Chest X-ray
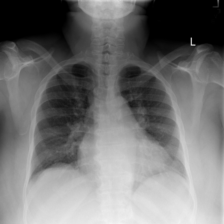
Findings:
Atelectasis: negative
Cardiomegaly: positive
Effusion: negative
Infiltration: negative
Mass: negative
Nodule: negative
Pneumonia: negative
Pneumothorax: negative
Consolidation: negative
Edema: negative
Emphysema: negative
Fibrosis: negative
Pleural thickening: negative
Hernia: negative